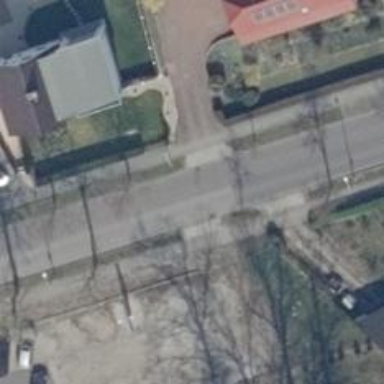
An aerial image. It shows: Secondary road with asphalt surface and dedicated cycle track.